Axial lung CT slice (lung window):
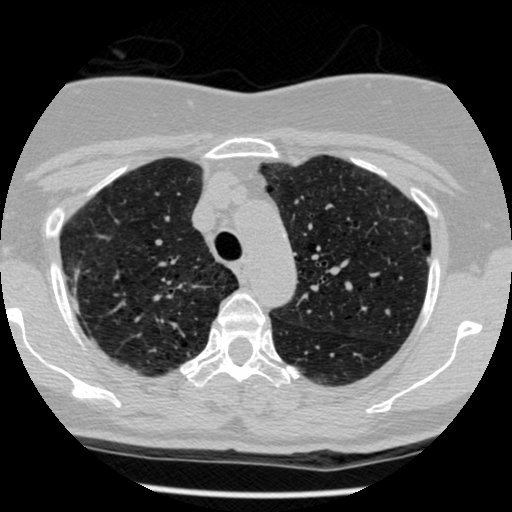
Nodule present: no